Question: I'm trying to build my 'container' in the 'initialize' function by creating all my components then calling 'this.setItems([...])'. For some reason, my components are being placed on top of each other, rather than after each other in the 'vbox'.
I am able to grab the top 'component' and move it down, as is shown in the attached image.

Simplified view with two components:
'''
Ext.define("Sencha.view.DynamicView", {
extend: 'Ext.Container',
xtype: 'dynamic-view',
requires: [],
config: {
layout: {
type: 'vbox'
},
flex: 1,
cls: 'view-container',
store: null
},
createRadioSet: function() {
this.radioFieldSet = Ext.create('Ext.form.FormPanel', {
flex: 1,
items: [{
xtype: 'fieldset',
title: 'About You',
defaults: {
xtype: 'radiofield',
labelWidth: '40%'
},
instructions: 'Favorite color?',
items: [{
name: 'color',
value: 'red',
label: 'Red'
},
{
name: 'color',
value: 'green',
label: 'Green'
}
]
}]
});
return this.radioFieldSet;
},
createCheckboxSet: function() {
this.checkboxFieldSet = Ext.create('Ext.form.FormPanel', {
flex: 1,
items: [{
xtype: 'fieldset',
title: 'Check all that apply',
defaults: {
xtype: 'checkboxfield',
labelWidth: '40%'
},
instructions: 'Tell us all about yourself',
items: [{
name: 'firstName',
value: 'First',
label: 'First Name'
},
{
name: 'lastName',
value: 'Last',
label: 'Last Name'
}
]
}]
});
return this.checkboxFieldSet;
},
initialize: function() {
this.callParent(arguments); // @TDeBailleul - fixed
var r1 = this.createRadioSet();
var cbSet1 = this.createCheckboxSet();
// this.add(cbSet1);
// this.add(r1);
this.setItems([r1, cbSet1]);
}
});
'''
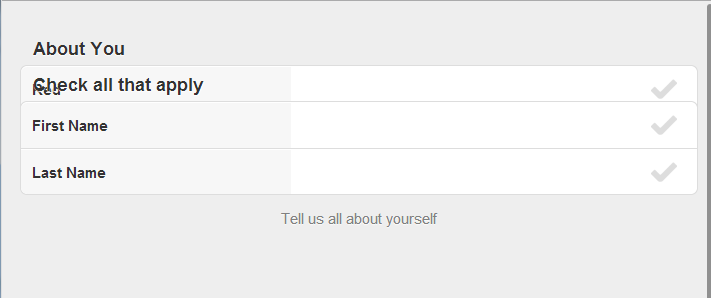
Answer: My problem was that I was adding my components incorrectly in a tab controller. I'm including an example that creates buttons on one tab and the checkboxes on another tab.

'''Ext.Loader.setConfig({
enabled : true
});
Ext.application({
name : ('SF' || 'SenchaFiddle'),
createRadioSet: function () {
this.radioFieldSet = Ext.create('Ext.form.FormPanel', {
height: '300px',
width: '300px',
items: [
{
xtype: 'fieldset',
title: 'Title',
defaults: {
xtype: 'radiofield',
labelWidth: '40%'
},
instructions: 'Favorite color?',
items: [
{
name: 'color',
value: 'red',
label: 'Red'
},
{
name: 'color',
value: 'green',
label: 'Green'
}
]
}
]
});
return this.radioFieldSet;
},
createButton: function(i) {
return Ext.create('Ext.Button', {
text: 'hello' + i,
height: '50px',
width: '100px'
});
},
launch: function () {
var tabPanel = Ext.create('Ext.tab.Panel', {
layout: 'card',
padding: 2,
tabBarPosition: 'bottom',
items: [
{
id: 'tab1',
title: 'Home',
layout: 'hbox',
xtype: 'container',
iconCls: 'home'
},
{
id: 'tab2',
title: 'More',
layout: 'hbox',
xtype: 'container',
iconCls: 'star'
}
]
});
Ext.Viewport.add(tabPanel);
var a,b;
for (var i = 0; i < 3; i++) {
a = this.createButton(i);
b = this.createRadioSet();
// tabPanel.getAt(0).add(b); // Reference the proper component: Tab 1
Ext.getCmp('tab1').add(a);
Ext.getCmp('tab2').add(b);
}
}
});'''